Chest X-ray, AP view. Patient: 34 years old, sex M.
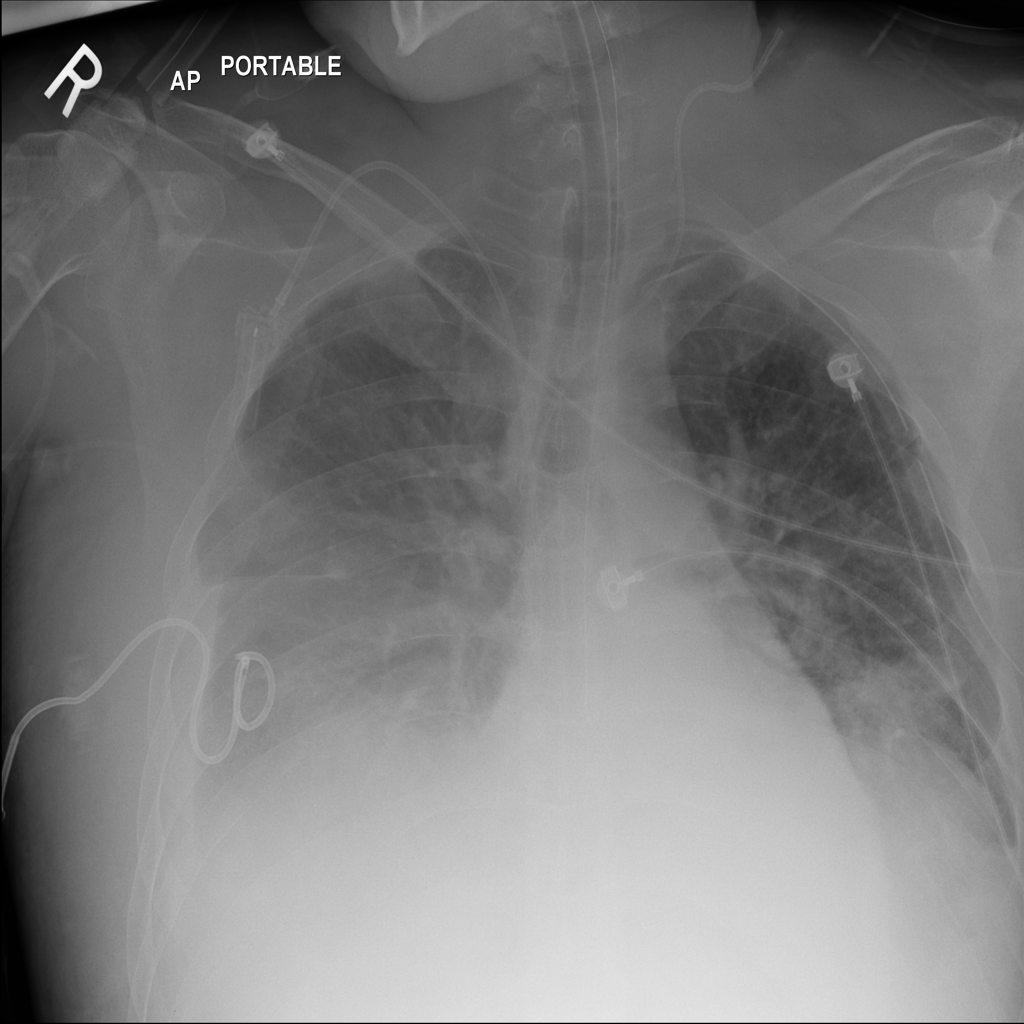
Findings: Effusion, Infiltration